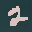
Label: 2